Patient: sex F, age 77
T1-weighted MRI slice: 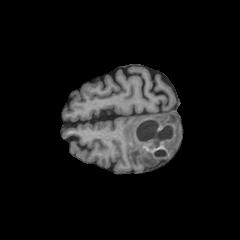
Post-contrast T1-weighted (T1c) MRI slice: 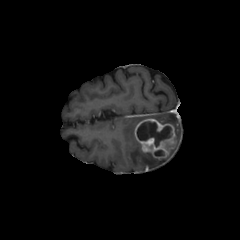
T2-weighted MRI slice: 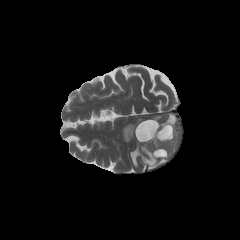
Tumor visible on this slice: yes
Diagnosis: Glioblastoma, IDH-wildtype
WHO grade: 4